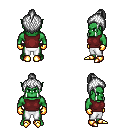
a pixel art fantasy rpg character, male body template, orc, green skin, maroon sleeveless shirt, white pants, white short topknot hairstyle, gold gloves, gold boots, four views (front, back, left, right), 2x2 character sprite sheet, small pixel art, hard edges, no anti-aliasing